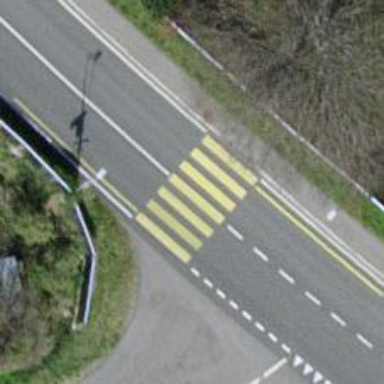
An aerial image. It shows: Uncontrolled crossing on the road.